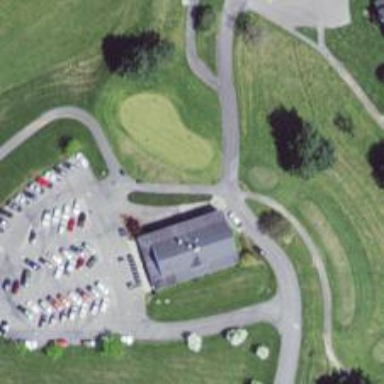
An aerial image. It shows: Path for both roads and golfers.